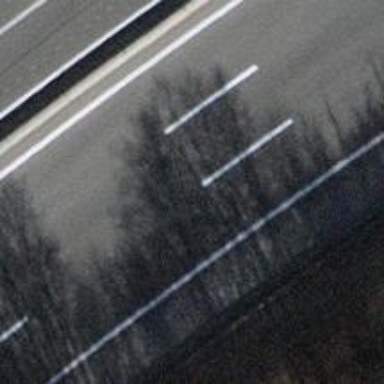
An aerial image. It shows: View of motorway.